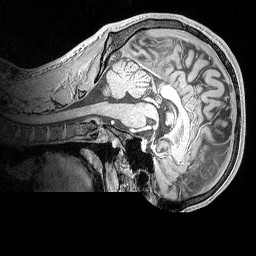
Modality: MP2RAGE
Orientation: sagittal
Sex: male
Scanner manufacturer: siemens
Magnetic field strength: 3 T
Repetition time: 5 s
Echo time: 0.00292 s